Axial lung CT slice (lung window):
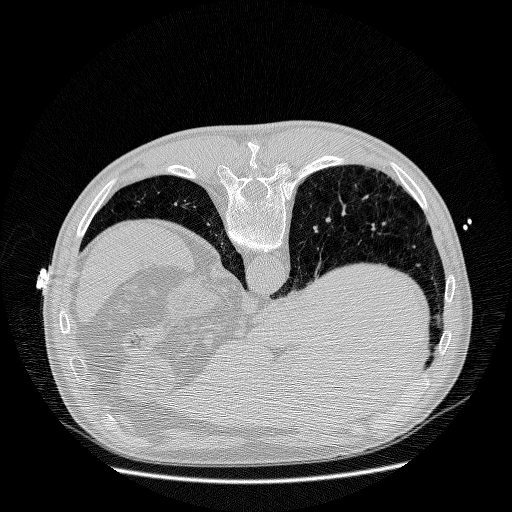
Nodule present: no